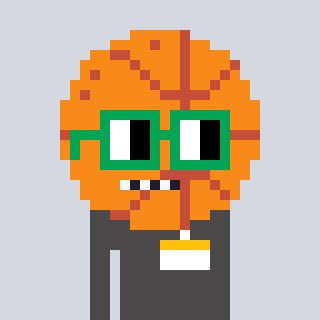
a pixel art character with square green glasses, a basketball-shaped head and a grayscale-colored body on a cool background